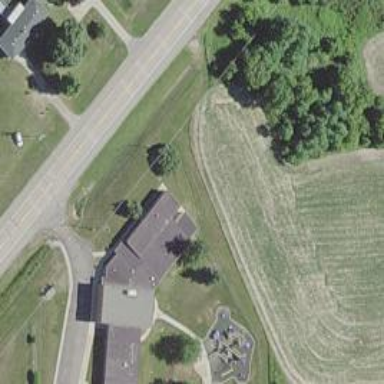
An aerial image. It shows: School.